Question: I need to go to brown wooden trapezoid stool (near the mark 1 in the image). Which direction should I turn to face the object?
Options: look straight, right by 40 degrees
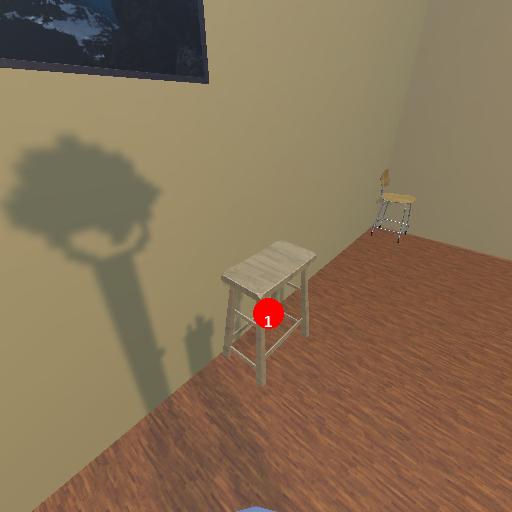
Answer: look straight